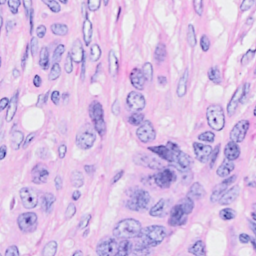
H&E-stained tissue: Breast